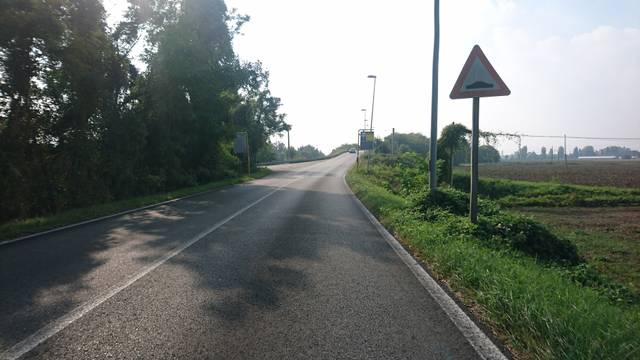
Region: Italy
Coordinates: 45.044, 11.771